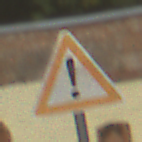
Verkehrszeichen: Gefahrenstelle
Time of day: Midday
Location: Outdoor (Suburban)
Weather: PartlyCloudy
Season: NotSpecified
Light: Natural